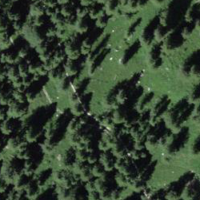
EUNIS habitat code: 31
Species observed at this site:
Arnica montana
Dactylorhiza majalis
Rhododendron ferrugineum